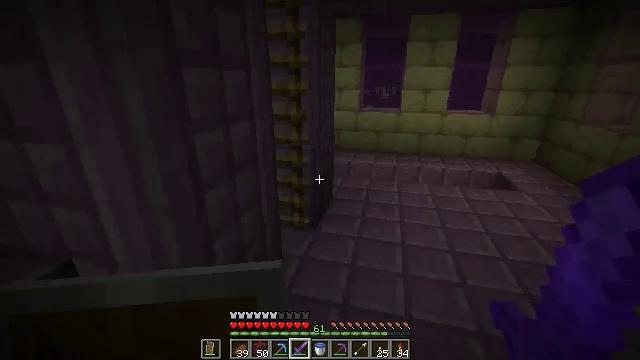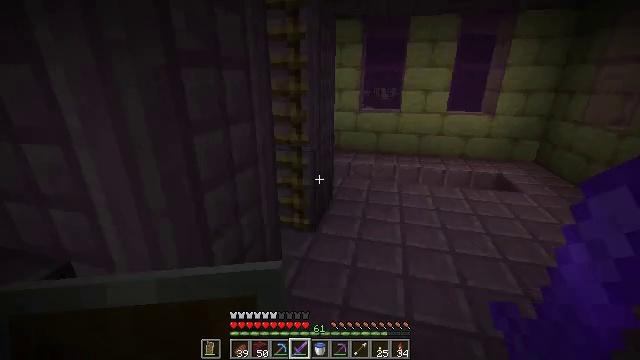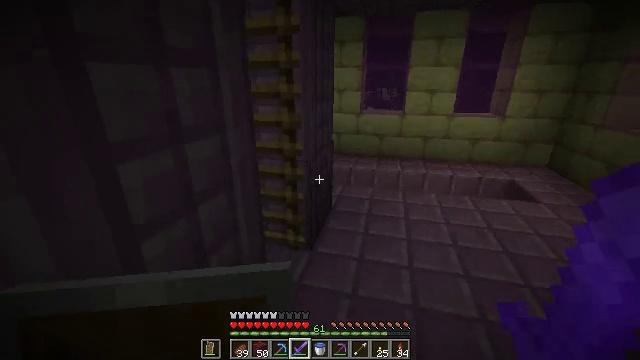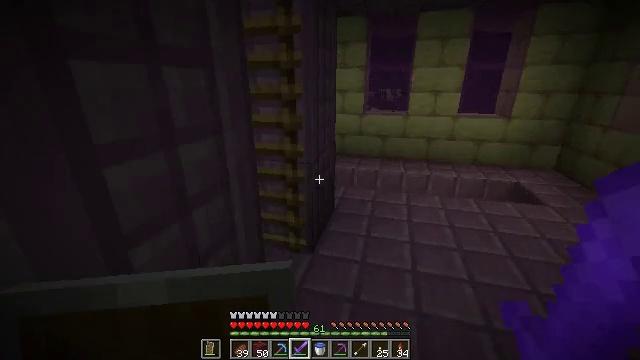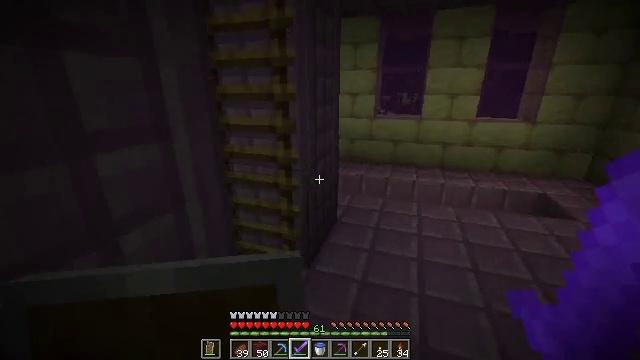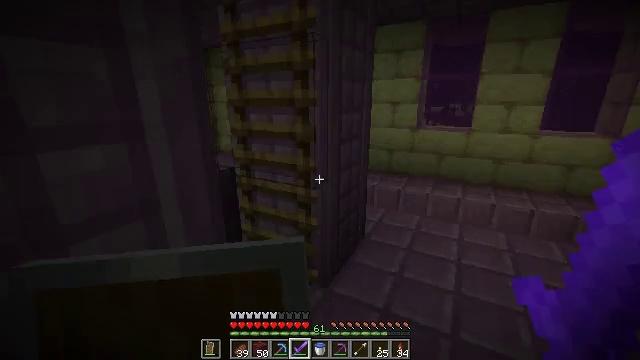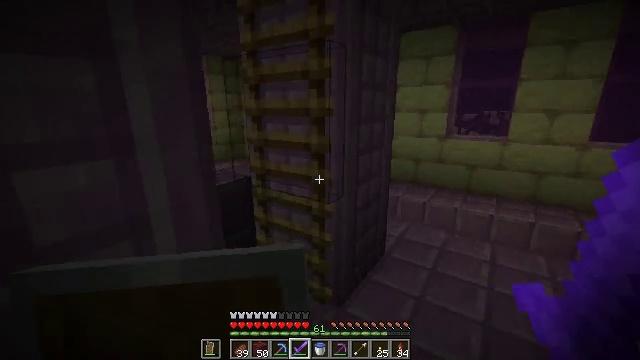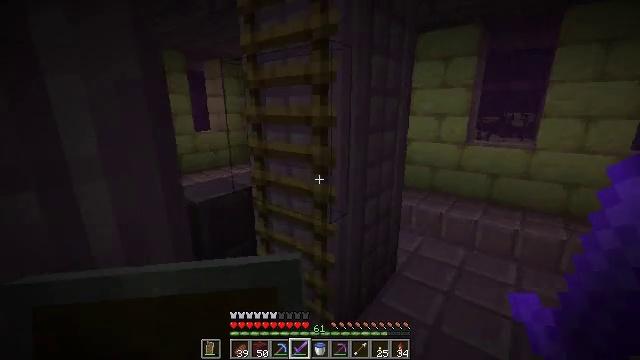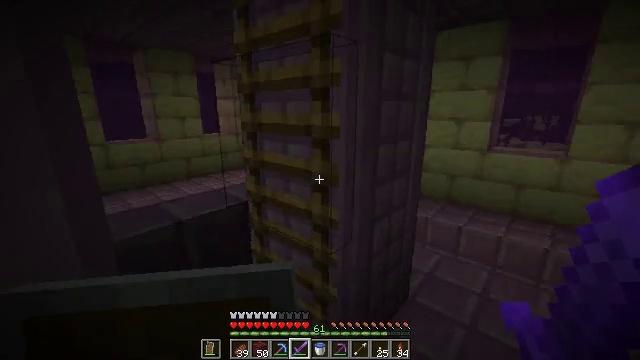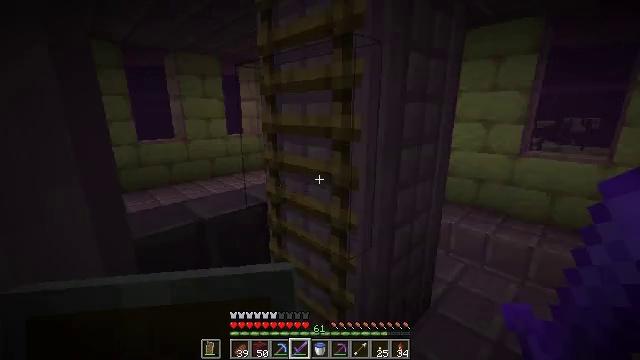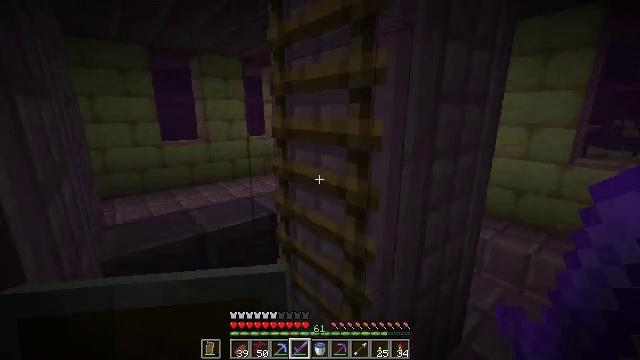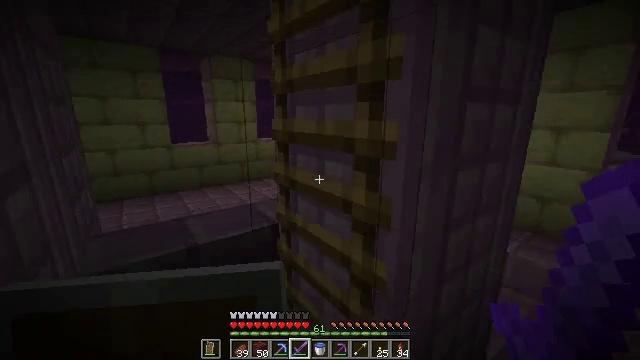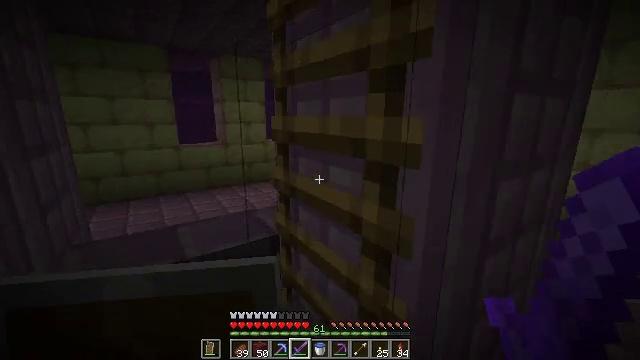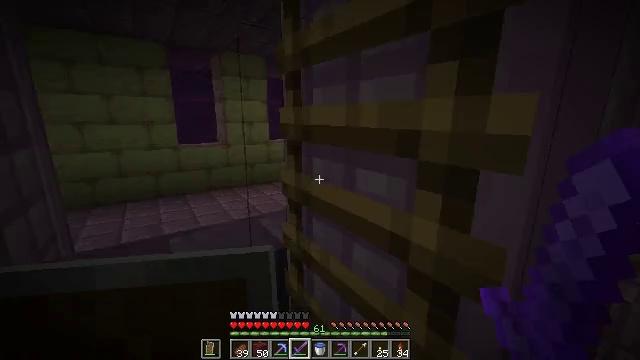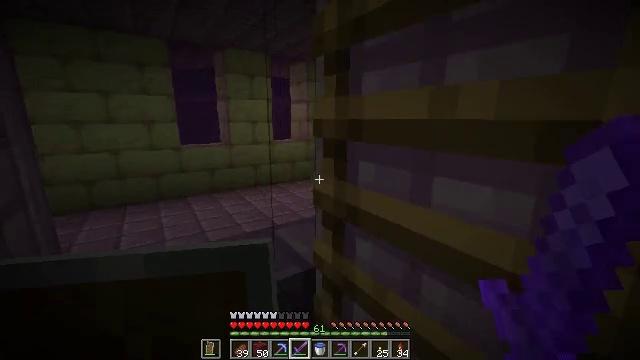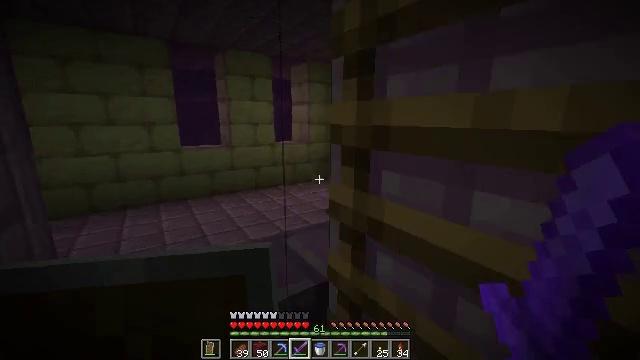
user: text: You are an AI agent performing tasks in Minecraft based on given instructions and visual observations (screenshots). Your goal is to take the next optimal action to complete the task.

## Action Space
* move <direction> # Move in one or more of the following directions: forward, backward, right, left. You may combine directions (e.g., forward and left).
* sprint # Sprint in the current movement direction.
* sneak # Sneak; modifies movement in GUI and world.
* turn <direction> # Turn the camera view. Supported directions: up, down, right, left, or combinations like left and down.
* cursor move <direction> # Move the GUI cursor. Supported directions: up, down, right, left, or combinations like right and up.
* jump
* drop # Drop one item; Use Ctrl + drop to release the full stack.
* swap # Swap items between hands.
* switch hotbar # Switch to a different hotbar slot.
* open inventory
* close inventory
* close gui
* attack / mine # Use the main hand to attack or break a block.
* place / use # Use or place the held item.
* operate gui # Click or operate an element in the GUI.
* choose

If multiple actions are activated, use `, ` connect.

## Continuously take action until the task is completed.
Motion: motion action
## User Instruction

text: Retrieve the purpur slab for building.
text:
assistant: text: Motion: move forward
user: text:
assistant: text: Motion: move forward and move right
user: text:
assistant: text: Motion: move forward and move right
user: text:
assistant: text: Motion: move forward and move right, turn left
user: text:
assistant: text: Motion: move forward and move right, turn left and up
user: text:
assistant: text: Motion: move forward, turn left and up
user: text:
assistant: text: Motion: move forward, turn left
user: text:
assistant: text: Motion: move forward, turn left
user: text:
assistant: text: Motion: move forward, turn left
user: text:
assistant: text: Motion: move forward, turn left
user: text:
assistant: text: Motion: move forward, turn left
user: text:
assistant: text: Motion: move forward and move left, turn left
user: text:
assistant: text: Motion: move forward and move left
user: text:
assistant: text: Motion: move forward and move left
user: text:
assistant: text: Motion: move forward and move left
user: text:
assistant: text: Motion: move forward and move left, turn right and up
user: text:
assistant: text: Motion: turn right and up
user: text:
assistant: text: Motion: turn right and up
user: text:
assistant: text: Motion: turn right and up
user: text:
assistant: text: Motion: turn right and up
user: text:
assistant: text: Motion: turn right and up
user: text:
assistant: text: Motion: turn right and up
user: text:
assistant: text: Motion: turn right and up
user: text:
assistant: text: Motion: turn up
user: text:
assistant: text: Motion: turn up
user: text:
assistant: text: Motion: turn left and up
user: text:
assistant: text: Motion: turn left and up
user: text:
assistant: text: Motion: move forward, turn left and up, jump
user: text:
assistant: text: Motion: move forward, turn left and up, jump
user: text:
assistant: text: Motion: move forward, turn left and up, jump